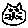
Label: cat